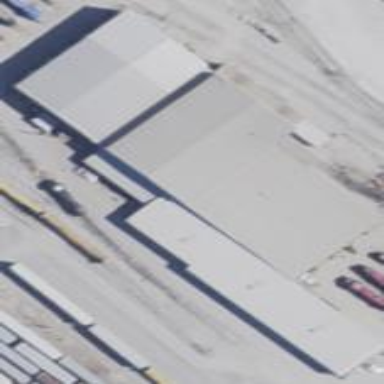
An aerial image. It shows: Industrial building used as railway engine shed.